Question: I am writing an application that implements Flood Fill 4 algorithm. It works perfectly fine as long as the borders are thick. The algorithm fills in a certain color within the boarder. I tried to make the boarder thinner, but in that case the pixels were able to went out the boarder, and the program crashed.

Flood fill algorithm works EXCELLENT within the "thick boarder" area, which is the right triangle. However, the algorithm does not work within the other four areas because the boarders are thin, i.e. leakage takes place. Except for making the other boarders thick, are there any methods I can use?
Here is the complete code, it is just one class:
'''
import java.awt.Color;
import java.awt.Container;
import java.awt.Image;
import java.awt.image.BufferedImage;
import javax.swing.ImageIcon;
import javax.swing.JFrame;
import javax.swing.JLabel;
public class MyPolygon extends JFrame {
private JLabel my;
private BufferedImage buffered;
public MyPolygon() throws InterruptedException {
createMy();
}
private void createMy() throws InterruptedException {
Container contentPane = getContentPane();
contentPane.setBackground(Color.WHITE);
contentPane.setLayout(null);
contentPane.setSize(1200, 900);
my = new JLabel();
my.setIcon(new ImageIcon("myImage.png"));
my.setBounds(10,200, 1000, 800);
contentPane.add(my);
setSize(1200, 900);
setVisible(true);
setLocationRelativeTo(null);
Image img = ((ImageIcon) my.getIcon()).getImage();
buffered = new BufferedImage(img.getWidth(null),
img.getHeight(null), BufferedImage.TYPE_INT_ARGB);
buffered.getGraphics().drawImage(img, 0, 0, null);
int fill = 100;
boundaryFill4(200, 215, fill, 50);
my.setIcon(new ImageIcon(buffered));
}
// Flood Fill method
public void boundaryFill4(int x, int y, int fill, int boundary) {
Color c = new Color(buffered.getRGB(x, y));
int current = c.getRed();
System.out.println(x + " " + y + " | " + current);
if ((current > boundary) && (current != fill)) {
int red = fill;
int green = fill;
int blue = fill;
c = new Color(red, green, blue);
buffered.setRGB(x, y, c.getRGB());
boundaryFill4(x + 1, y, fill, boundary);
boundaryFill4(x - 1, y, fill, boundary);
boundaryFill4(x, y + 1, fill, boundary);
boundaryFill4(x, y - 1, fill, boundary);
}
}
// Main method
public static void main(String args[]) throws InterruptedException {
MyPolygon my = new MyPolygon();
my.setDefaultCloseOperation(JFrame.EXIT_ON_CLOSE);
}
}
'''
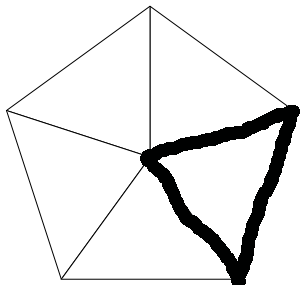
Answer: Your 'if' needs some work and you have no end condition on the recursion except for the colors.
The function 'boundaryFill4' needs to look for x and y being small (top or left edge of picture) or large (bottom or top edge). It will look like this:
'''
if (x < 0 || x > 200 || y < 0 || y > 200) {
return;
}
'''
If you look closely at the image, you can see that the edges of the border line (particularly when thin) uses faded pixels to keep the line from looking too jaggy. It's a smoothing technique.
One debugging tip is to add a short time delay to the top of the 'boundaryFill4' function so you can see the process happening. It should show you where the fill is escaping and you can look at that spot blown up to get more clues.
The test currently looks for a pixel that has more RED in it than level 50 but isn't the same RED as the fill color.
The white in the center probably has all three RGB levels at the full value.
The border has pixels with all three RGB colors seemingly near 0 but the smoothing technique causes it to put higher values of RGB in some pixels to hide the jaggies. Be sure to check what colors levels the border actually is when its thin. Maybe the center pixels of the line are brighter than you think.
The fill color is a sort of dark grey.
- - -
Here are some ideas:
1. Change the rule to look at all three colors, not just red, when comparing to the fill color. (red==fill, green==fill and blue==fill) This might not help.
2. Perhaps you could pass the color of the starting point in and use it to compare instead of just filling everything brighter than 50. Either look for an exact color match or look for a close-enough match where the point is within 10 of the passed in original color.
3. If that doesn't work, use the delay to see what is unique about the places where it escapes.